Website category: jobs
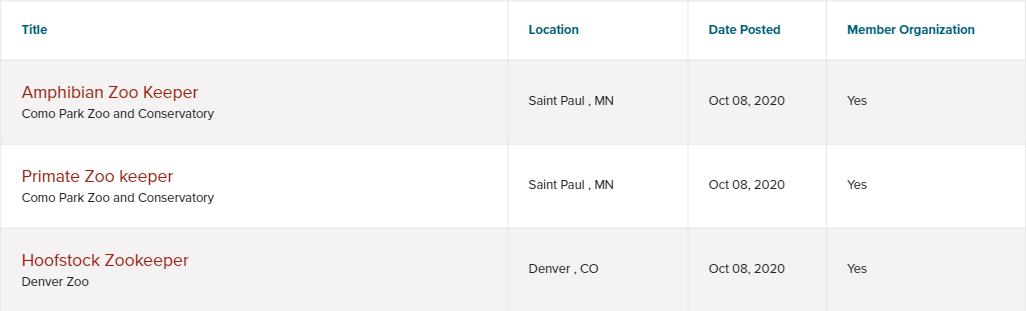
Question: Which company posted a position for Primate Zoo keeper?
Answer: Como Park Zoo and Conservatory

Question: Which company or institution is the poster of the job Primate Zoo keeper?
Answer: Como Park Zoo and Conservatory

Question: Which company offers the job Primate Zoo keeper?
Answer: Como Park Zoo and Conservatory

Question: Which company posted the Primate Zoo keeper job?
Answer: Como Park Zoo and Conservatory

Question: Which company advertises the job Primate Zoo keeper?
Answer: Como Park Zoo and Conservatory

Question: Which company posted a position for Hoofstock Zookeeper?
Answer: Denver Zoo

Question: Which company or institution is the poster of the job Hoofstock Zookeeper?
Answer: Denver Zoo

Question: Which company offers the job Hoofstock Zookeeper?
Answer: Denver Zoo

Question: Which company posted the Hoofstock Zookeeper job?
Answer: Denver Zoo

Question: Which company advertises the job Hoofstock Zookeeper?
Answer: Denver Zoo

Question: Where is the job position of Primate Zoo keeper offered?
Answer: Saint Paul , MN

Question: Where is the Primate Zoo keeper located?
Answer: Saint Paul , MN

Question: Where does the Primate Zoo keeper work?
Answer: Saint Paul , MN

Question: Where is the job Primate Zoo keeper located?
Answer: Saint Paul , MN

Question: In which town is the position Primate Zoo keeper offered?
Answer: Saint Paul , MN

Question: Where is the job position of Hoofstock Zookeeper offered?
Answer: Denver , CO

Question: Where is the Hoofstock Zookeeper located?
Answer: Denver , CO

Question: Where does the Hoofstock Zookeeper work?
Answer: Denver , CO

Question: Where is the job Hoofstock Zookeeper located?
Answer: Denver , CO

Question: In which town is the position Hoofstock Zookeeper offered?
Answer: Denver , CO

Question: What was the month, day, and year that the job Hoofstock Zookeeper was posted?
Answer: Oct 08, 2020

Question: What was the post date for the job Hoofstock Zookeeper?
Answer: Oct 08, 2020

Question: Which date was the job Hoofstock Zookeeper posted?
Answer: Oct 08, 2020

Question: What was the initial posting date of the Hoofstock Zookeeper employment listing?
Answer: Oct 08, 2020

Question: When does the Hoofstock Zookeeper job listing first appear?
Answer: Oct 08, 2020

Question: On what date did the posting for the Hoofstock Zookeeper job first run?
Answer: Oct 08, 2020

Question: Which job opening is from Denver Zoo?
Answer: Hoofstock Zookeeper

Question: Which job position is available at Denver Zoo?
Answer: Hoofstock Zookeeper

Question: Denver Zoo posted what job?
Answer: Hoofstock Zookeeper

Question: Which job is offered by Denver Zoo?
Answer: Hoofstock Zookeeper

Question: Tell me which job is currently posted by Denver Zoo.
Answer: Hoofstock Zookeeper

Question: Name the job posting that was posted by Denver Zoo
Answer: Hoofstock Zookeeper

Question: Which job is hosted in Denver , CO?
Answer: Hoofstock Zookeeper

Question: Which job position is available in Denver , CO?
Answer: Hoofstock Zookeeper

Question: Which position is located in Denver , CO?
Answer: Hoofstock Zookeeper

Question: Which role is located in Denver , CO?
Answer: Hoofstock Zookeeper

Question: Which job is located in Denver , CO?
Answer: Hoofstock Zookeeper

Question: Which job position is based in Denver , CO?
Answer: Hoofstock Zookeeper